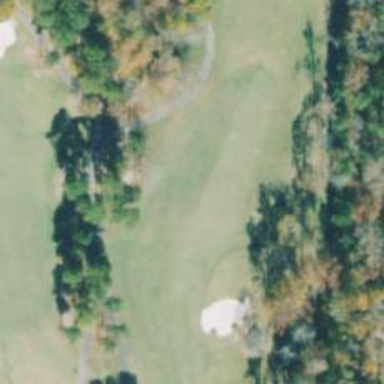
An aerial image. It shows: Golf hole.